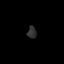
Tissue: lung
Cell type: Endothelial cells
Senescence score: 0.541
Nuclear area (px): 109
Mean DAPI intensity: 46.202